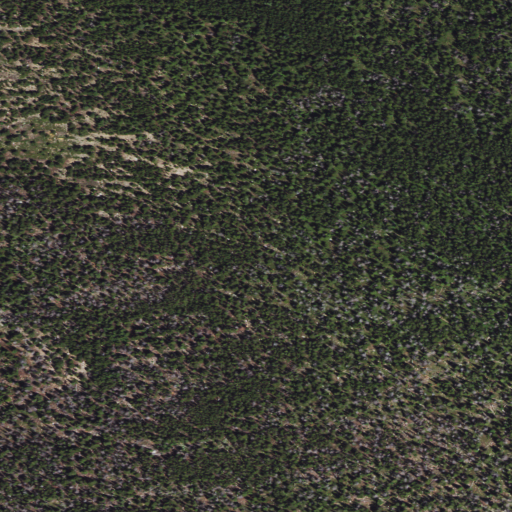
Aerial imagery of ridge(s) in Wyoming named Rock Creek Ridge containing only evergreen forest